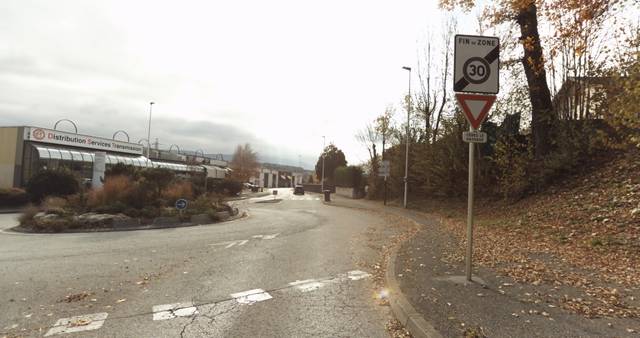
Region: France
Coordinates: 45.914, 6.097